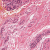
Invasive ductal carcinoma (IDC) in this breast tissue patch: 0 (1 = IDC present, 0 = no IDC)